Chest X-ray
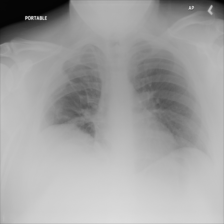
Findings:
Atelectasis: negative
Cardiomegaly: negative
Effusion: negative
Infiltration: positive
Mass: positive
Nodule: negative
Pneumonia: negative
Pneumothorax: negative
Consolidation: negative
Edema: negative
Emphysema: negative
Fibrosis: negative
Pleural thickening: negative
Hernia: negative